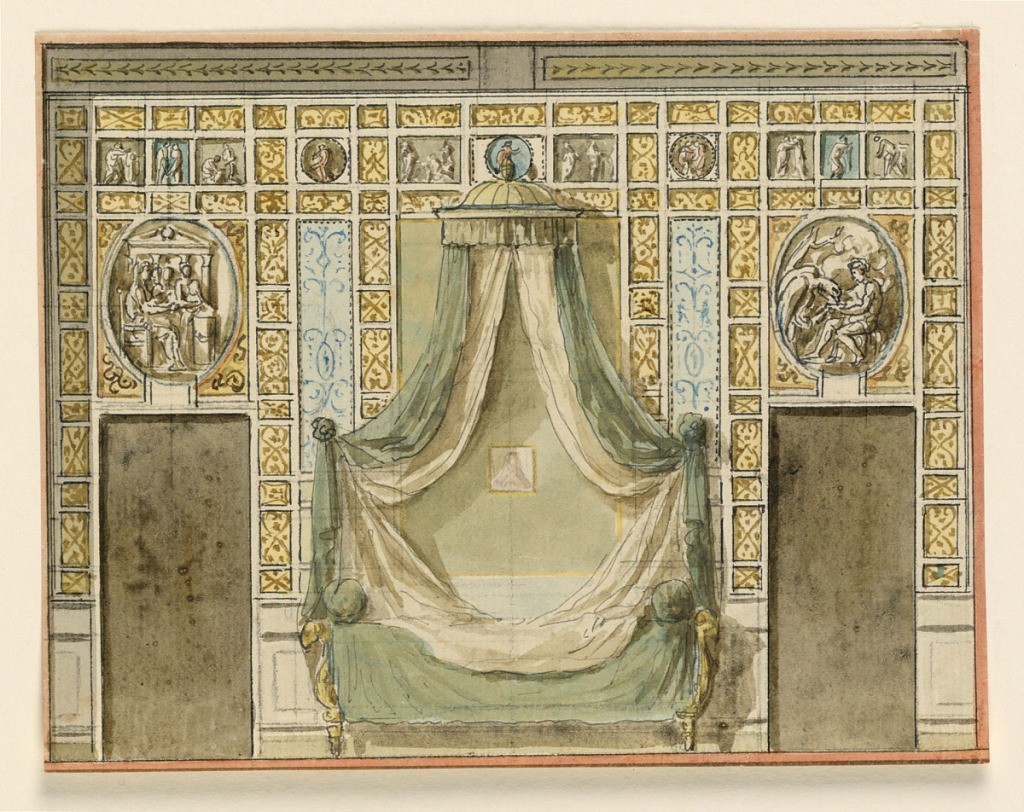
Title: Design for a Bedroom
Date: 1790
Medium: Pen and ink, brush and watercolor, black crayon on paper
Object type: Drawing
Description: A canopy bed is flanked by doors and set against a wall decorated with rectangular panels bearing ornamental motifs. The overdoors are in the form of painted oval panels simulating sculpture.